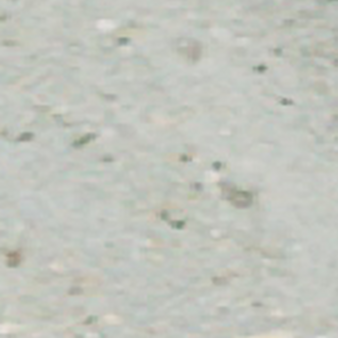
Label: other